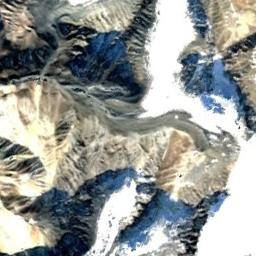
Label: snowberg